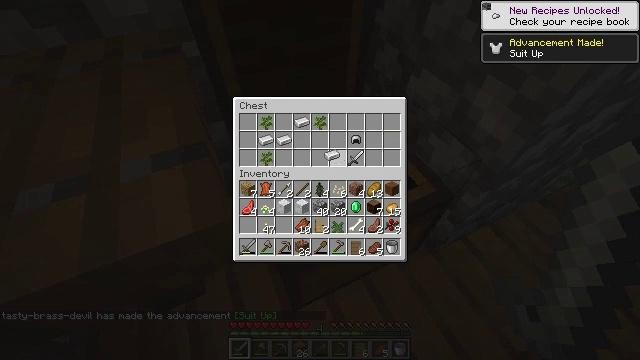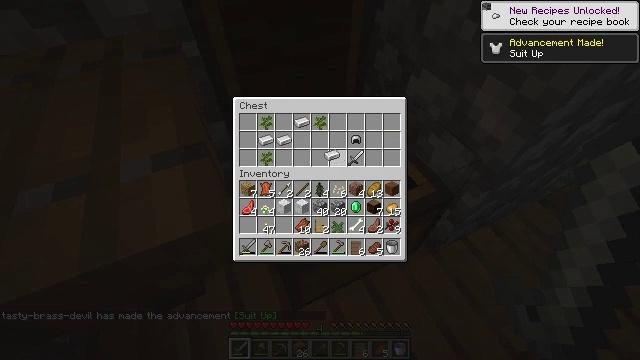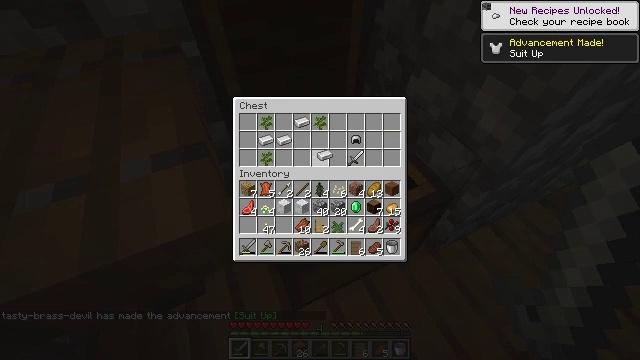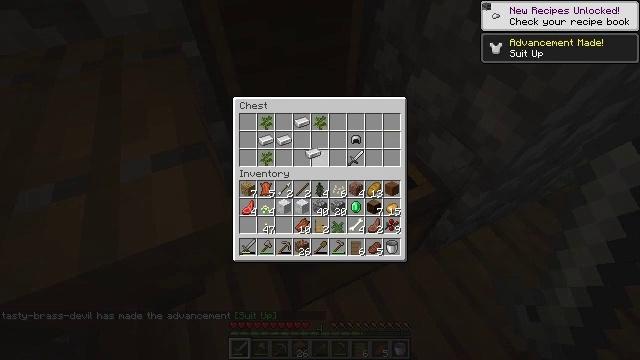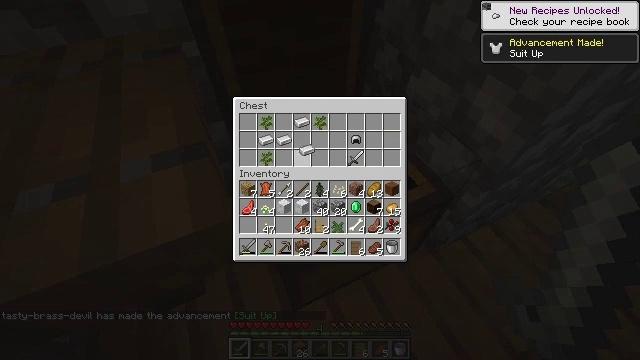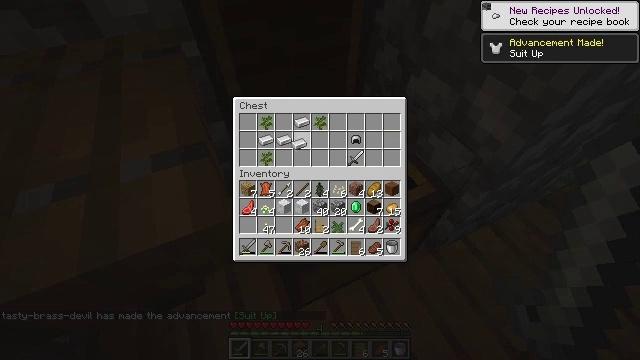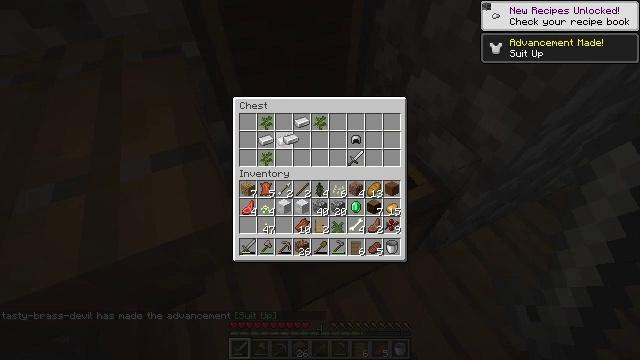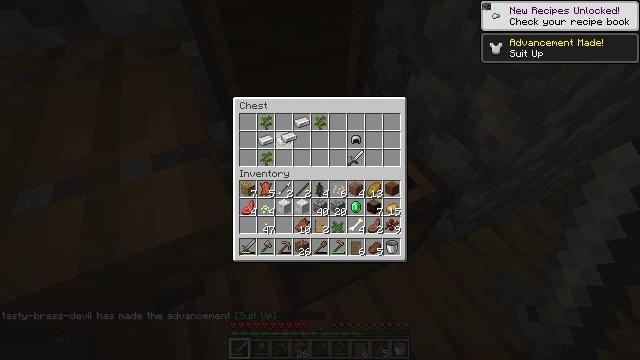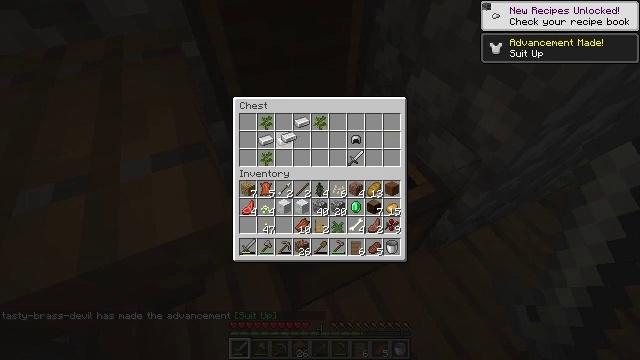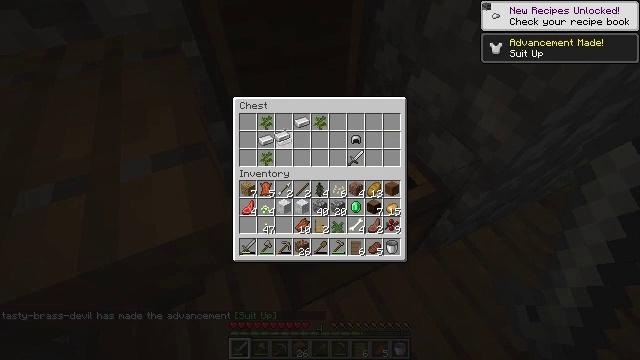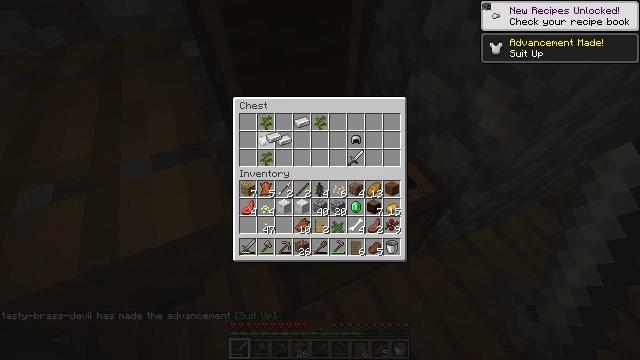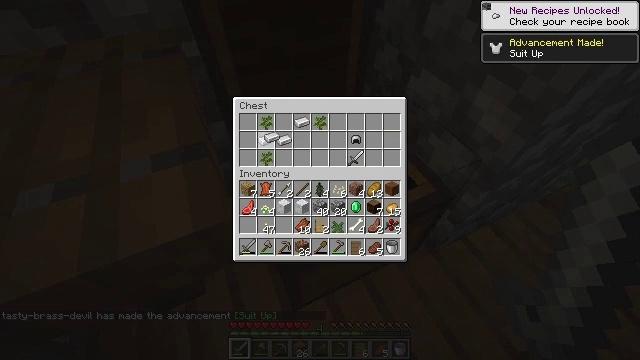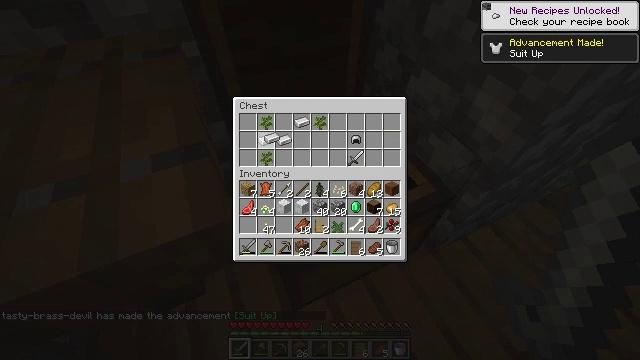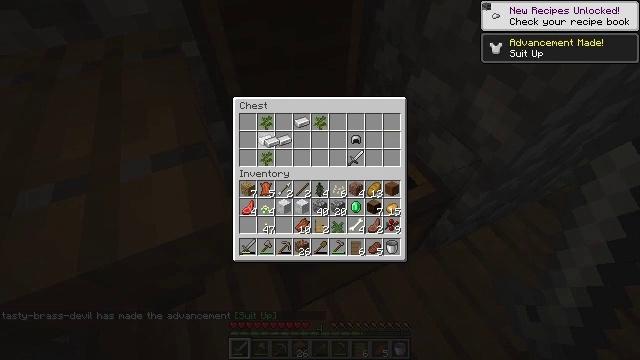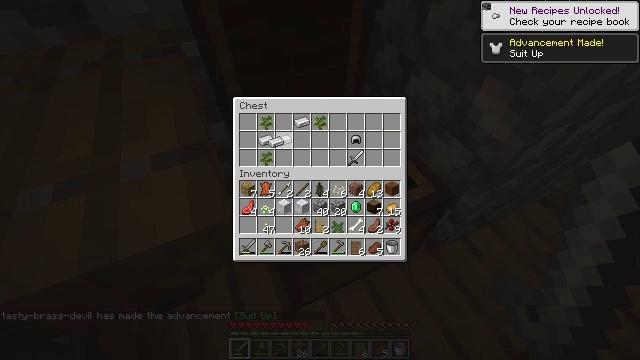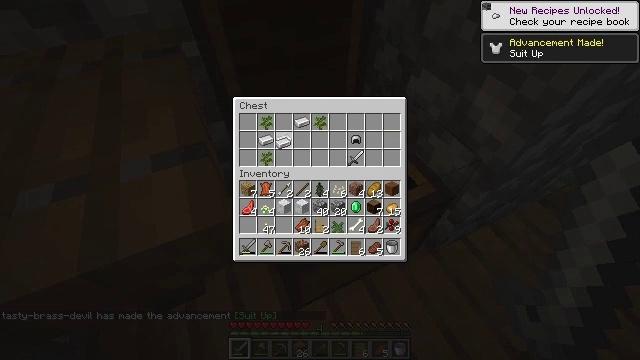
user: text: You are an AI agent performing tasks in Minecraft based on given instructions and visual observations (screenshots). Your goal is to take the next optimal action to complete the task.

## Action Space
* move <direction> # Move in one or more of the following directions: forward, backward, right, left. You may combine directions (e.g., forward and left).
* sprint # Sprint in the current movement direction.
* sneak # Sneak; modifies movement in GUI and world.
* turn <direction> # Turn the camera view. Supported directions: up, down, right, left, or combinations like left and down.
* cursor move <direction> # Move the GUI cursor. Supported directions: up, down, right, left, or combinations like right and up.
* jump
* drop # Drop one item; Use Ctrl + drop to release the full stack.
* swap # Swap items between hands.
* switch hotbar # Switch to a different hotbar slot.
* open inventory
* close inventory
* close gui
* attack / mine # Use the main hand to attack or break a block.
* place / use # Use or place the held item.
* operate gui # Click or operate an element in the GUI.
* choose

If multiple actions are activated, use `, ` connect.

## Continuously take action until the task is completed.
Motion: motion action
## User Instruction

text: Collect the spruce door for reuse.
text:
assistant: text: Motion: no_op
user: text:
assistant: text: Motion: no_op
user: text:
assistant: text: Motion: cursor move left
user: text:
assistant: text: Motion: no_op
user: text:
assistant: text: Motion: cursor move left
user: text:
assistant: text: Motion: cursor move left
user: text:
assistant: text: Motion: no_op
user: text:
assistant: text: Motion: no_op
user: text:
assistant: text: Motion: no_op
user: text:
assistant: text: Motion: cursor move left
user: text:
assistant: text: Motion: no_op
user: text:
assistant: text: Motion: no_op
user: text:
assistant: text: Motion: no_op
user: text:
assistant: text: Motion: no_op
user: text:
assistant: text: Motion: cursor move right
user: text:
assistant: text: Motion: no_op
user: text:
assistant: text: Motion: no_op
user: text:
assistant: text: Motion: no_op
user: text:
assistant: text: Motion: no_op
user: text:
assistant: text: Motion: sneak
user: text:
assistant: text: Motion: sneak
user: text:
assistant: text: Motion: sneak
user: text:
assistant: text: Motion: sneak
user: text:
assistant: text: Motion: sneak
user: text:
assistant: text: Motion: sneak, operate gui
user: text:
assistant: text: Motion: sneak, operate gui
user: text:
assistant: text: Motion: sneak, operate gui
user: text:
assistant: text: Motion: sneak
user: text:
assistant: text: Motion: sneak
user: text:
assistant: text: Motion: sneak